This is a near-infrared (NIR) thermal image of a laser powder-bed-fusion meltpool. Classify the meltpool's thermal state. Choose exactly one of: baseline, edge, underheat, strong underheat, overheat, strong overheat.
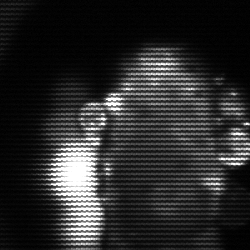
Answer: strong underheat